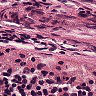
Metastatic tissue present: yes